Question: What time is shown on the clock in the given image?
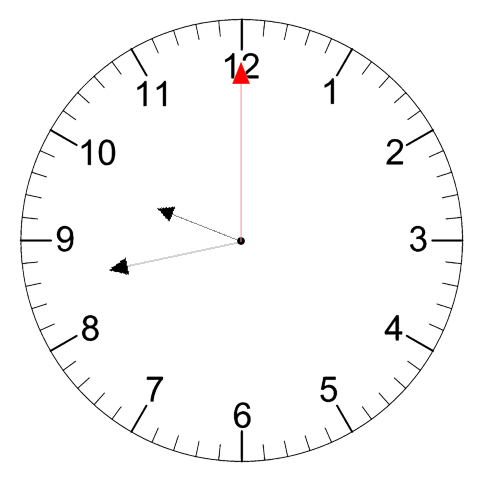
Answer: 09:43:00